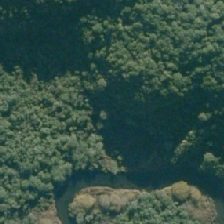
Land cover: broadleaved_indigenous_hardwood